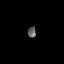
Tissue: prostate
Cell type: T cells
Senescence score: 0.339
Nuclear area (px): 90
Mean DAPI intensity: 94.389